Field crop: maize
Growth stage: 2
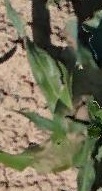
Species: maize